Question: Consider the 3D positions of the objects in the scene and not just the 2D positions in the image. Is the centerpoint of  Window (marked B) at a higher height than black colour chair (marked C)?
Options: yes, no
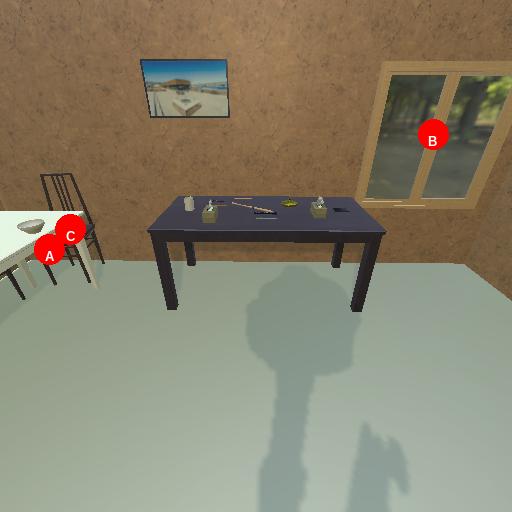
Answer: yes